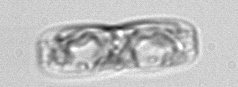
Label: pennate_morphotype1